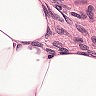
Metastatic tissue present: no